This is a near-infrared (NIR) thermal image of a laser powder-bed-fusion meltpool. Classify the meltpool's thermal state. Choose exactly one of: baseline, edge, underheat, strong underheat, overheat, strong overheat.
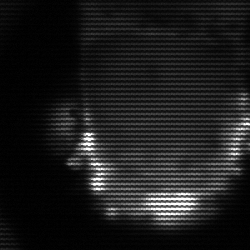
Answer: baseline